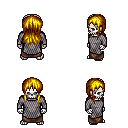
a pixel art fantasy rpg character, male body template, skeleton, chain mail, robe skirt, blonde unkempt hairstyle, four views (front, back, left, right), 2x2 character sprite sheet, small pixel art, hard edges, no anti-aliasing